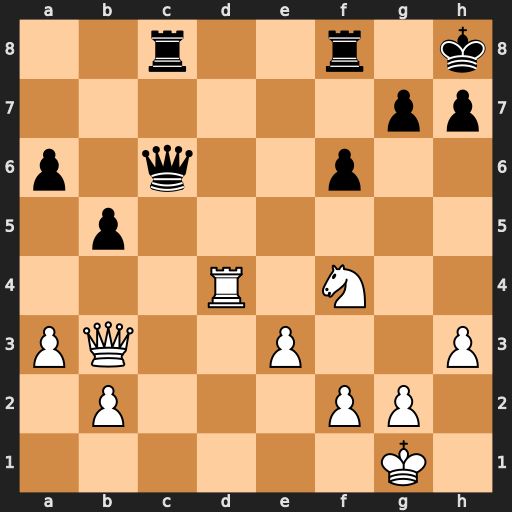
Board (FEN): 2r2r1k/6pp/p1q2p2/1p6/3R1N2/PQ2P2P/1P3PP1/6K1
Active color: w
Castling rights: -
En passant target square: -
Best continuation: Ng6+ hxg6 Rh4#